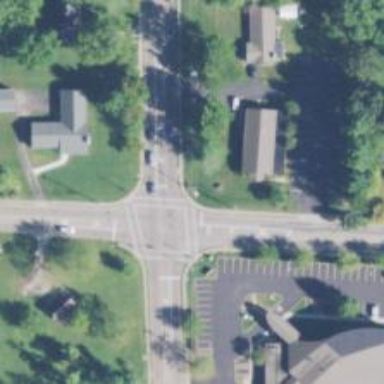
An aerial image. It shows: Marked crossing on footway.